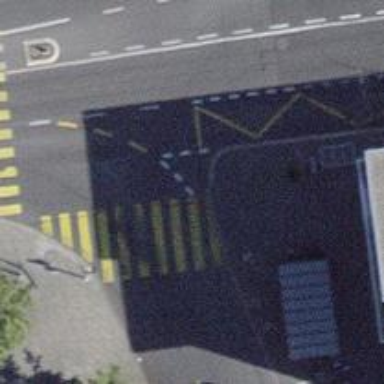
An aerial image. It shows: Kerb serving as barrier.